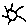
Label: sun